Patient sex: F
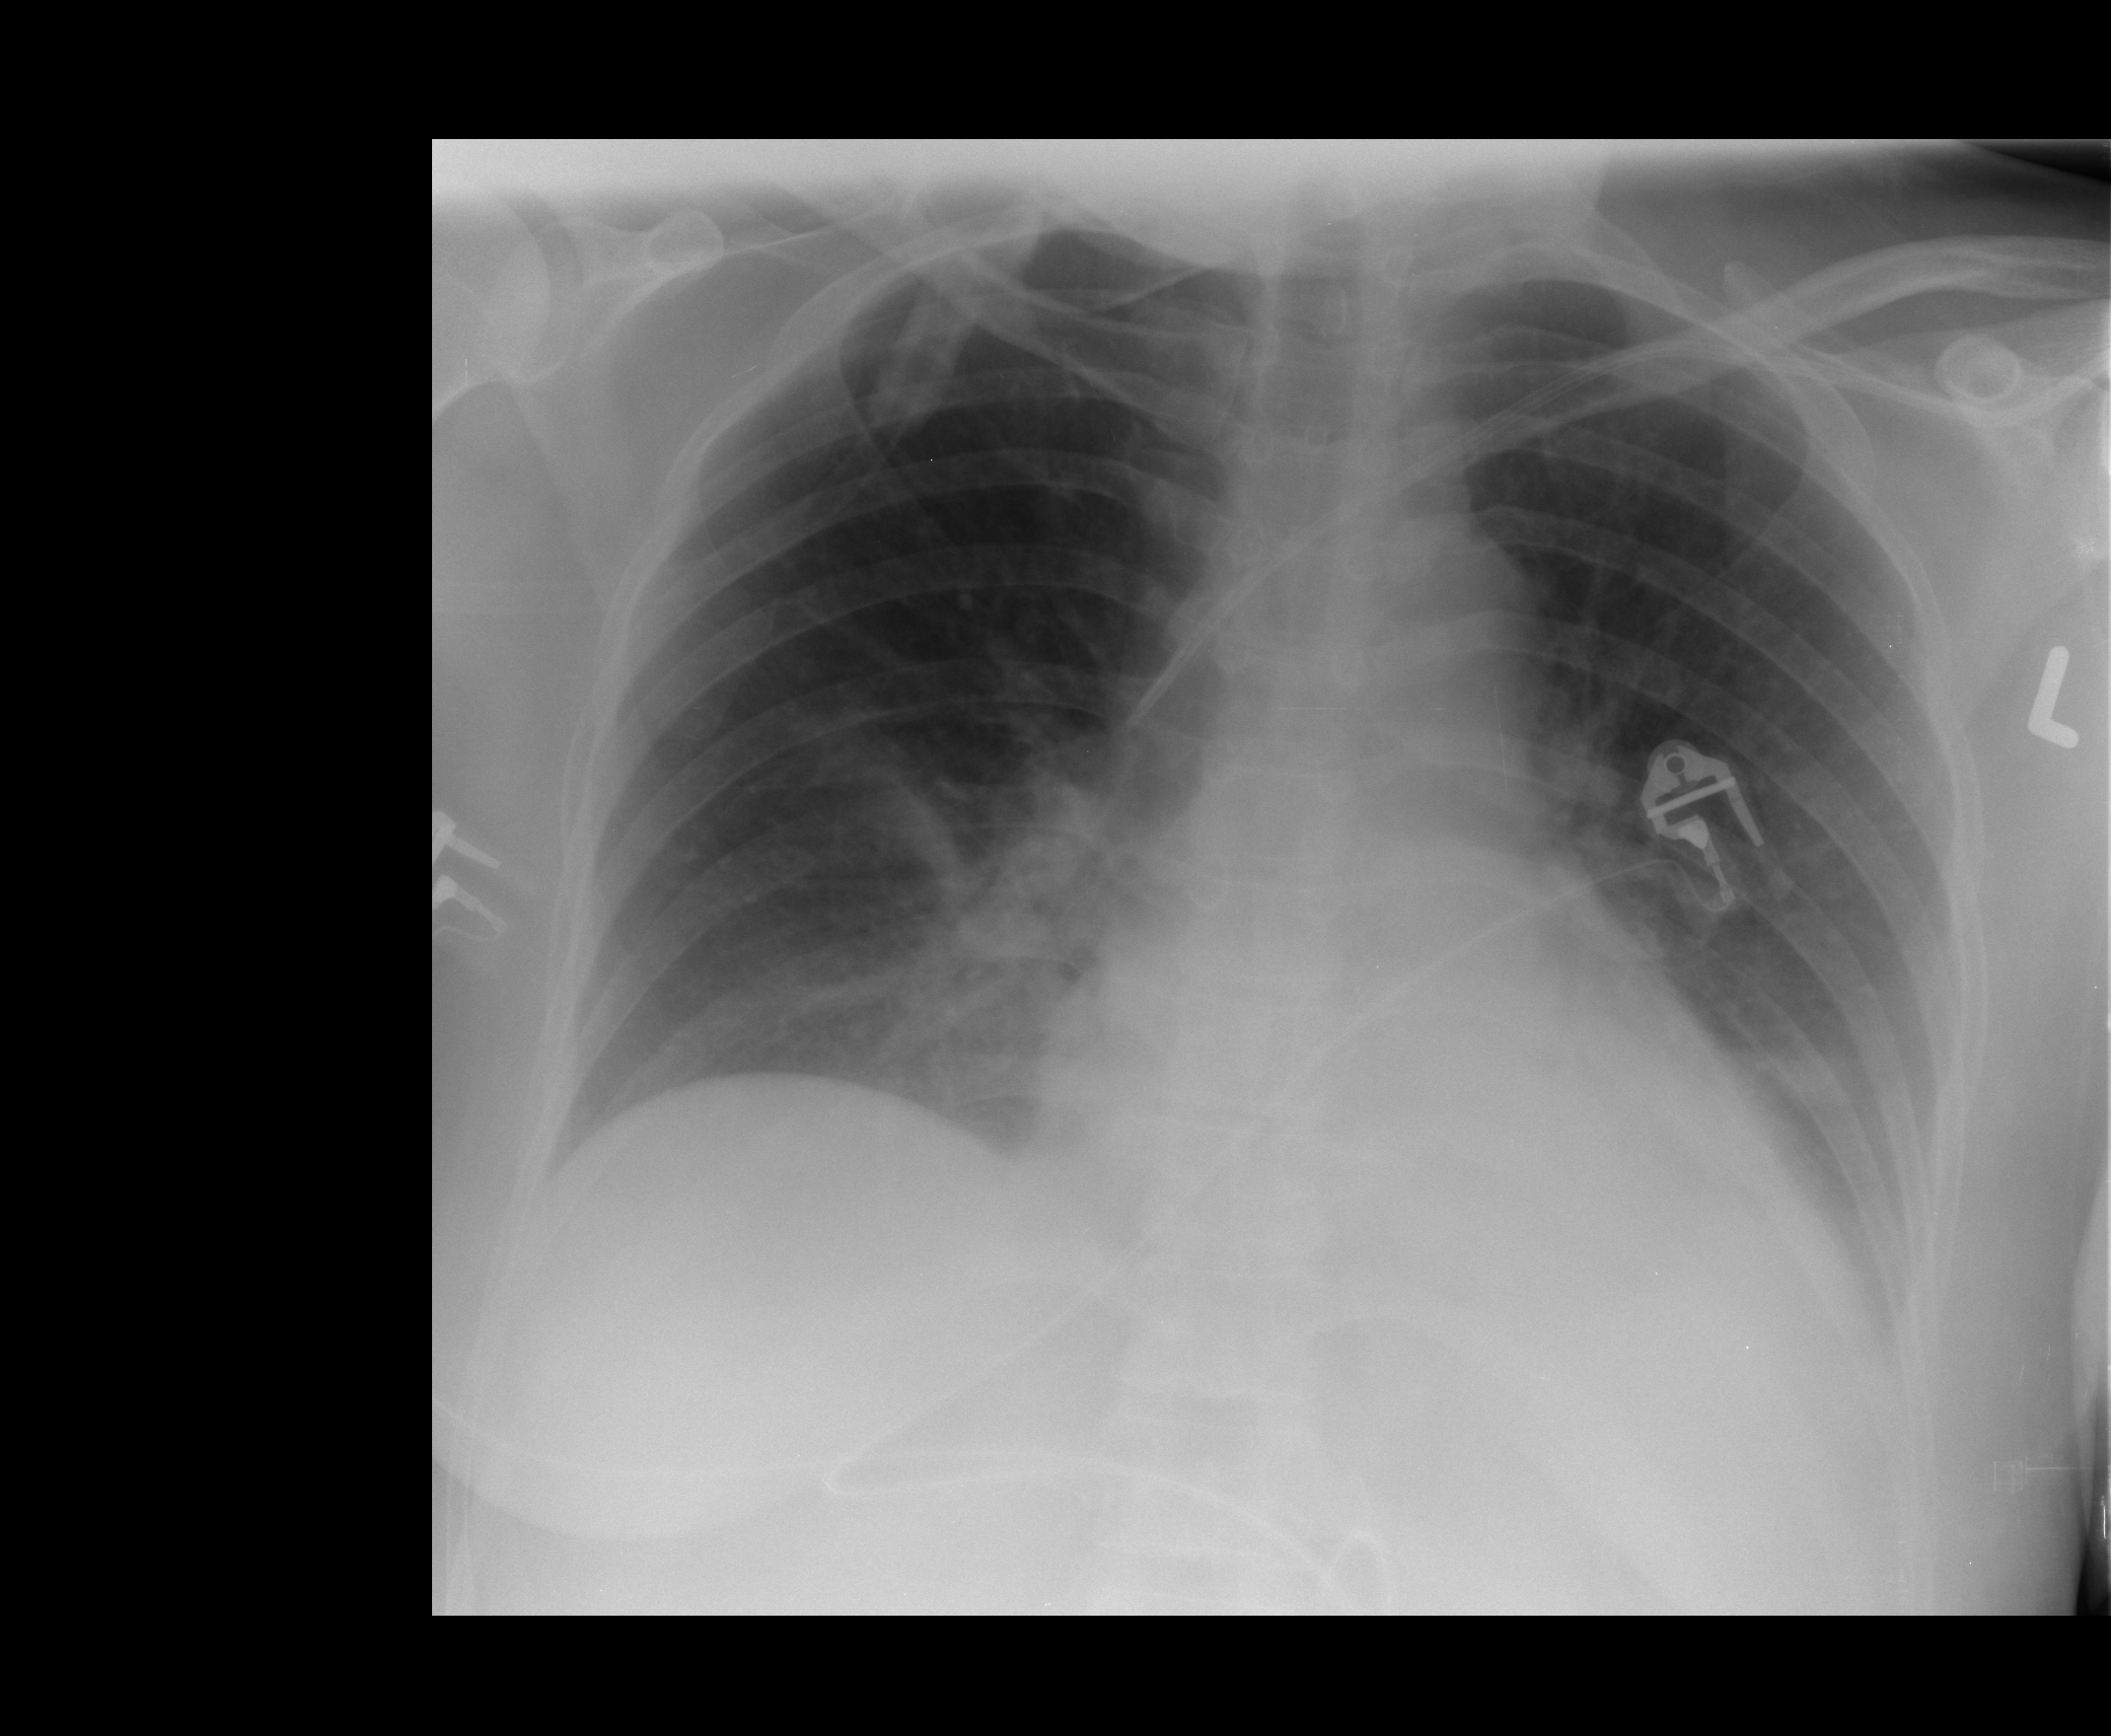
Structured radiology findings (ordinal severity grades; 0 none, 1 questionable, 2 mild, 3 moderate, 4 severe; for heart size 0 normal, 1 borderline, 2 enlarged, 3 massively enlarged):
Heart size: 0
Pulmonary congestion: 0
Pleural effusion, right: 0
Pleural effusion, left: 2
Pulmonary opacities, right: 0
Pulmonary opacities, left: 0
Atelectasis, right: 2
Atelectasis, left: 2